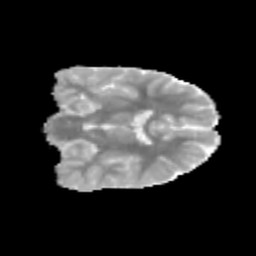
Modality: MD
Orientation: coronal
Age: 11
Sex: male
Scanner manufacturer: siemens
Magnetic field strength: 3 T
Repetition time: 3.8 s
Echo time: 0.07 s